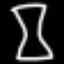
Label: hourglass